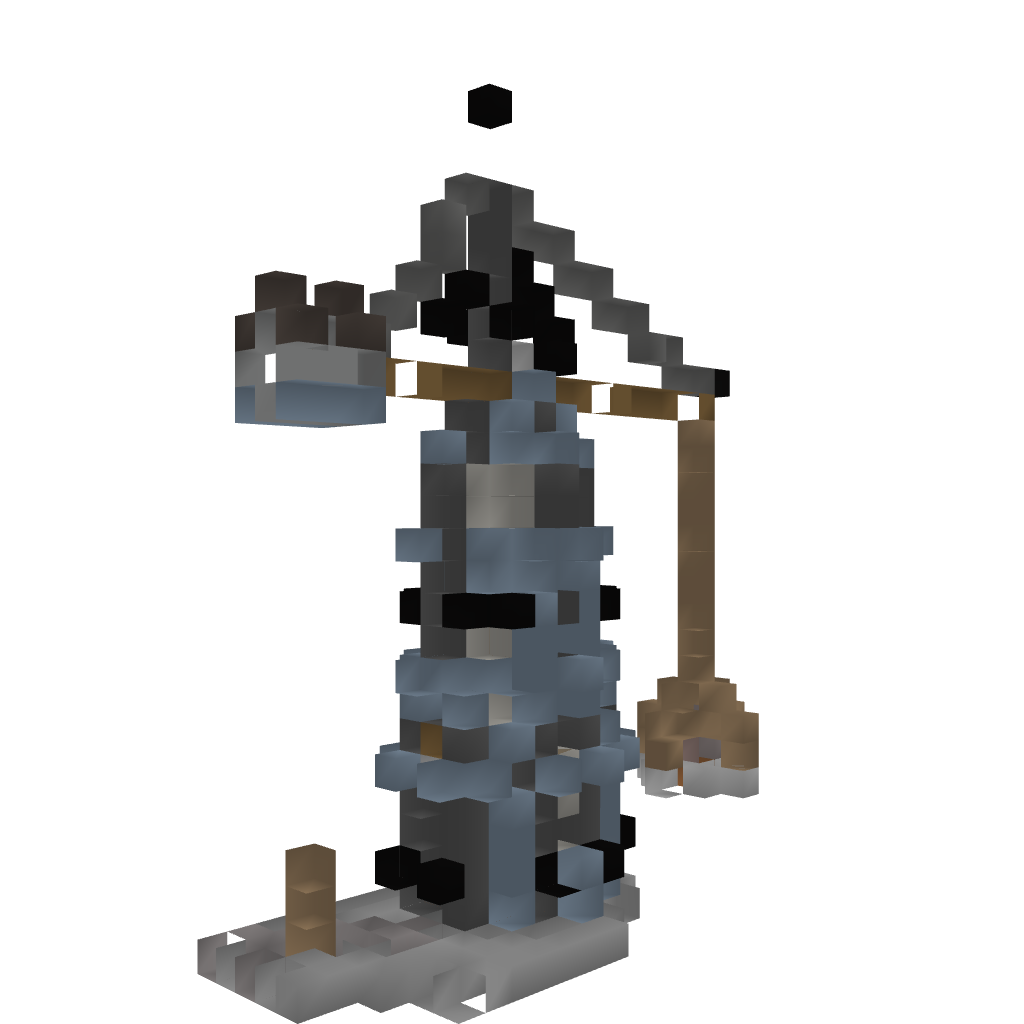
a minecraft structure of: Medieval-Crane #2